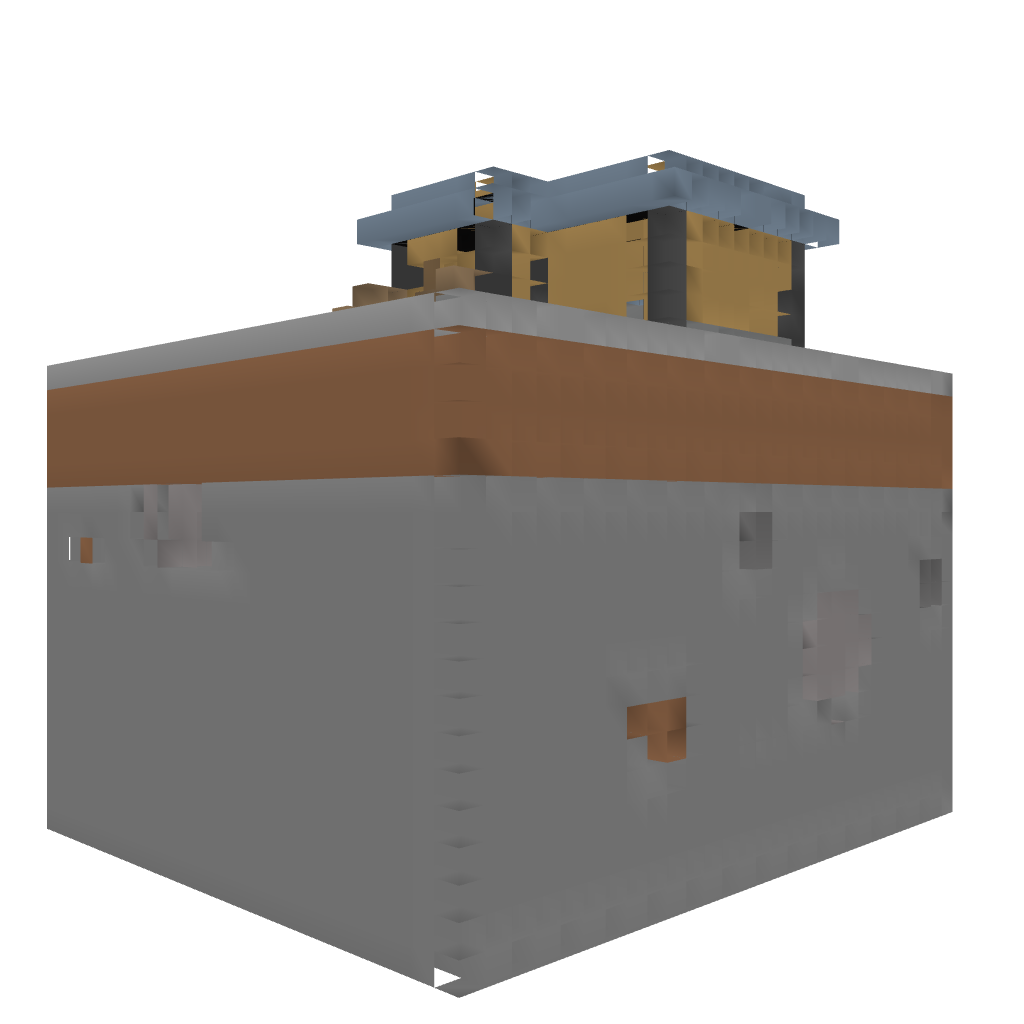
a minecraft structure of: Torture Chamber v1.0